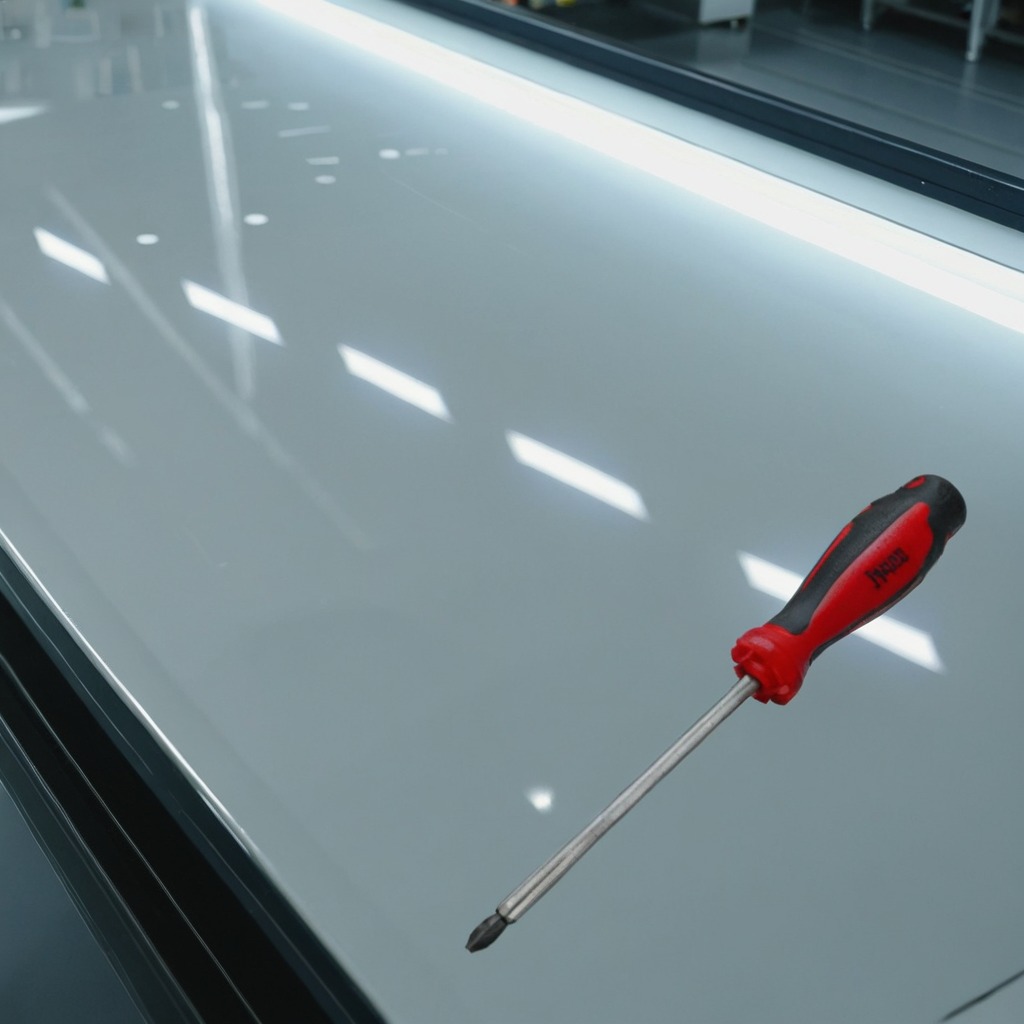
A screwdriver lying on a high-gloss table in a ship maintenance bay industrial lighting.